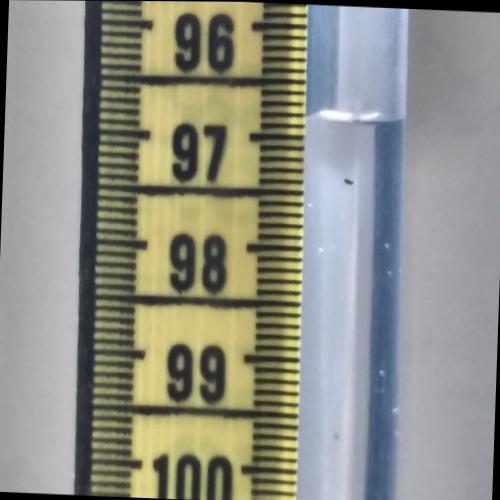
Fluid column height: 96.9 cm